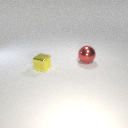
small yellow metal cube in front of large red metal sphere